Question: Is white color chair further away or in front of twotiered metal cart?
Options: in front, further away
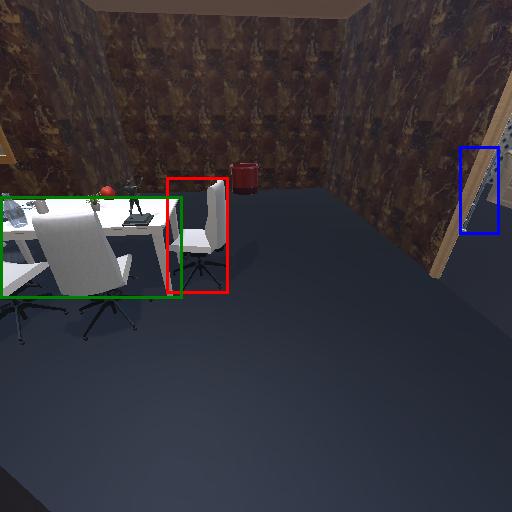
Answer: in front